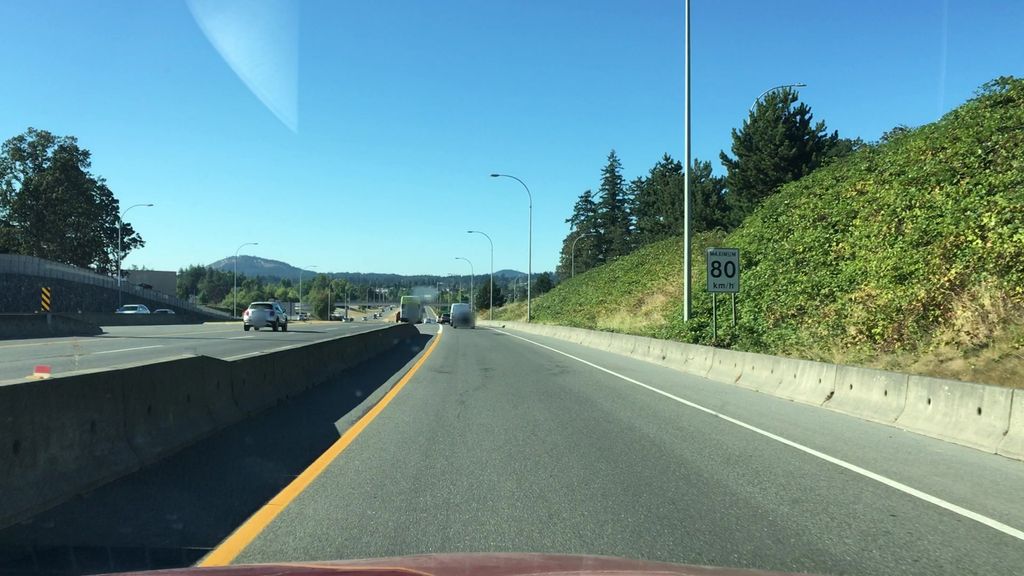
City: victoria